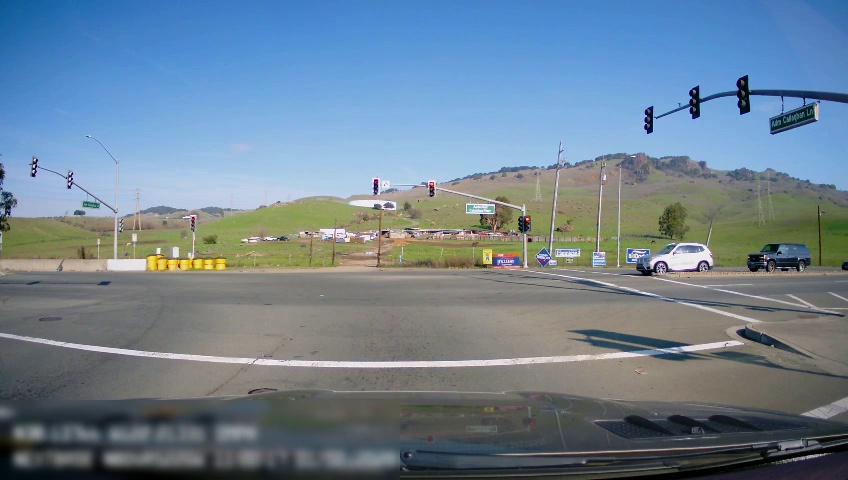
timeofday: Day
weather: Sunny
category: Drivable Space
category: Vehicles | SUV
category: Vehicles | SUV
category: Vehicles | Car
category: Lanes | Opposite Lane
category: Traffic | Lights
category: Traffic | Lights
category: Traffic | Lights
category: Traffic | Lights
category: Traffic | Lights
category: Traffic | Lights
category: Traffic | Lights
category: Traffic | Signs
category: Traffic | Lights
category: Traffic | Lights
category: Traffic | Signs
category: Traffic | Lights
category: Traffic | Lights
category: Traffic | Signs